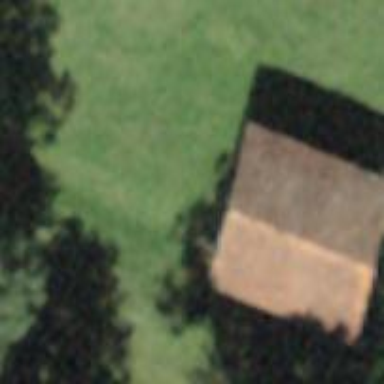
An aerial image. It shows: Shed.